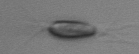
Label: Chrysochromulina